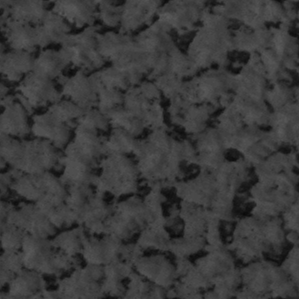
Label: frost